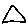
Label: triangle